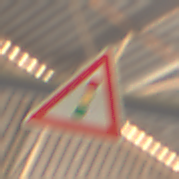
Verkehrszeichen: Lichtzeichenanlage
Umgebung: Indoor, Urban
Tageszeit: Midday
Wetter: NotSpecified
Licht: Natural
Jahreszeit: NotSpecified
Kontrast: MediumContrast